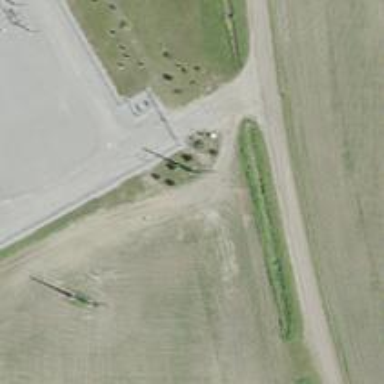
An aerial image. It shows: Power pole.